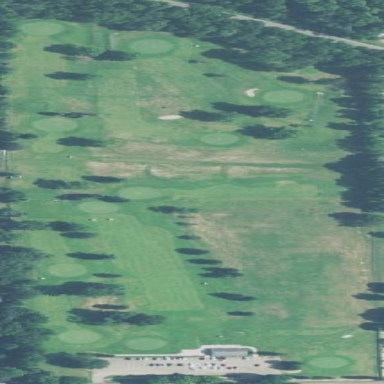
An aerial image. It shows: Golf course surrounded by greenery.